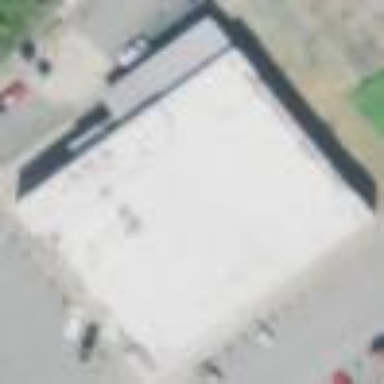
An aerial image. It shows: Supermarket located in building.